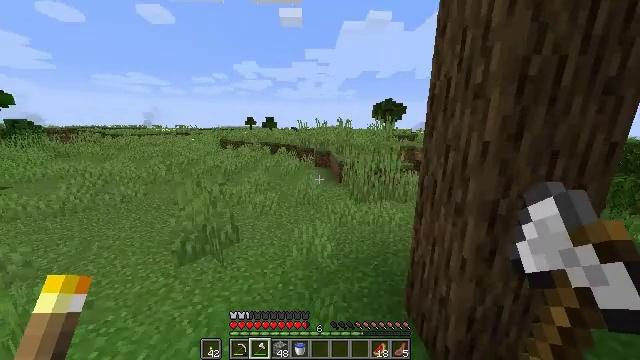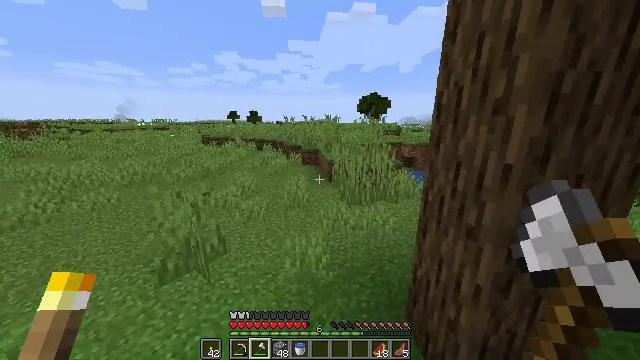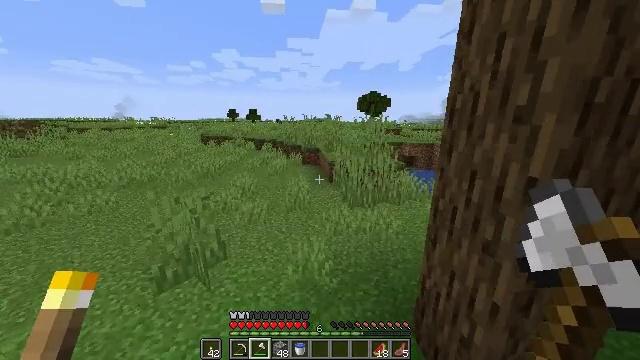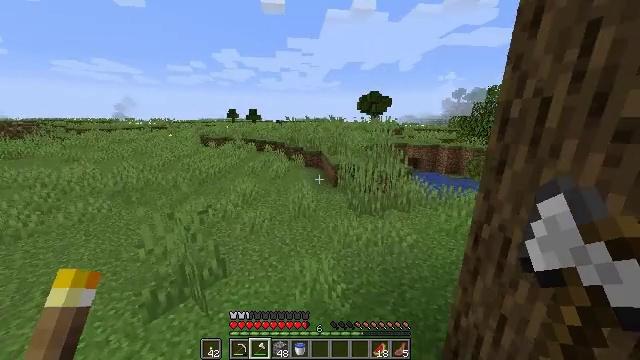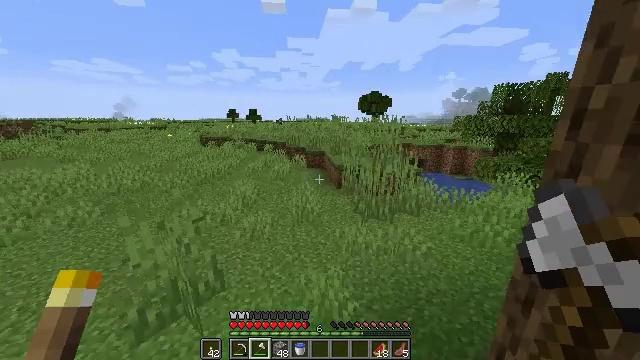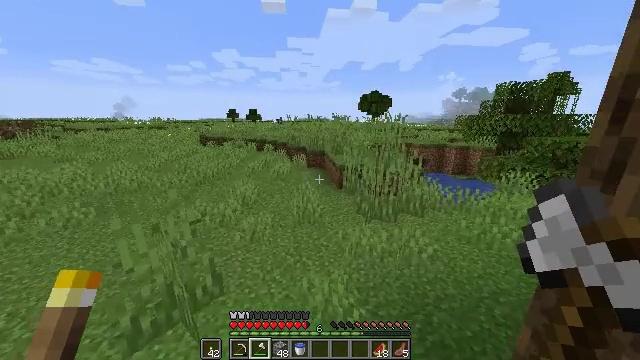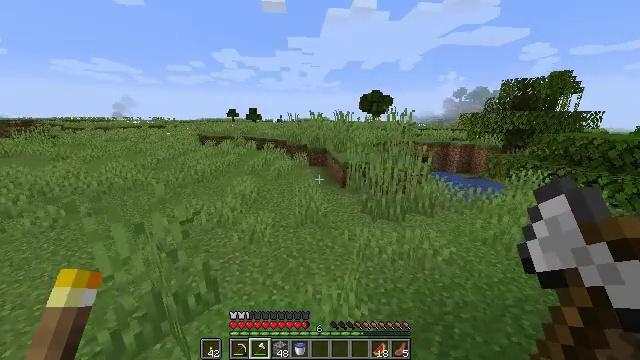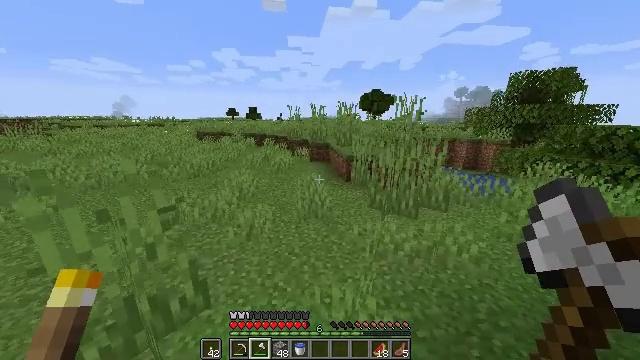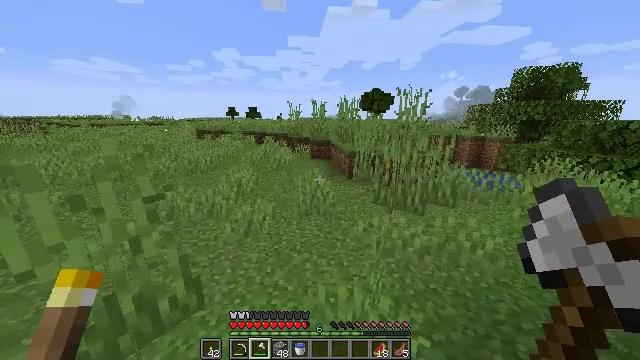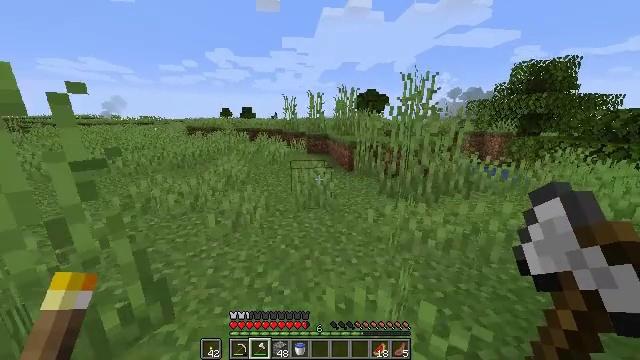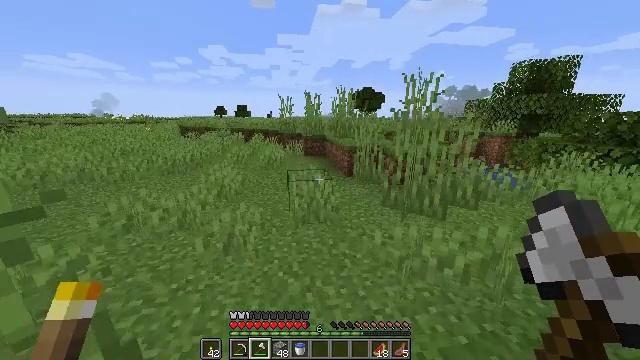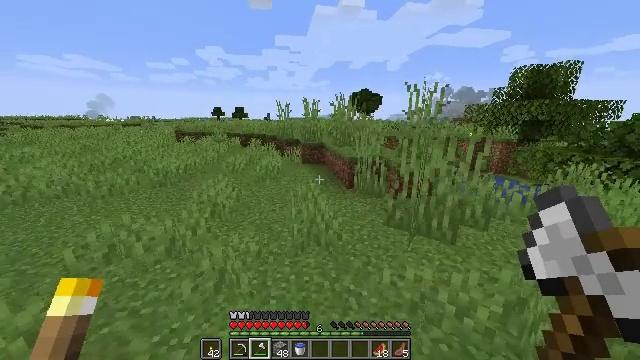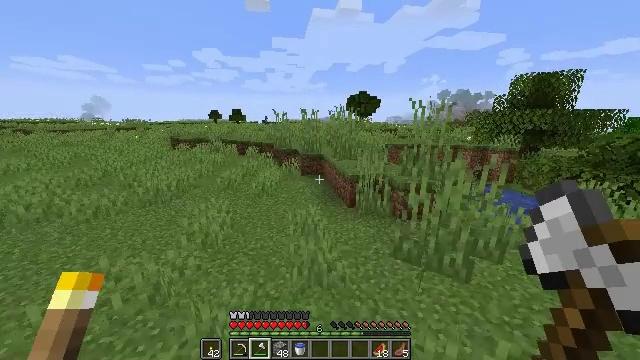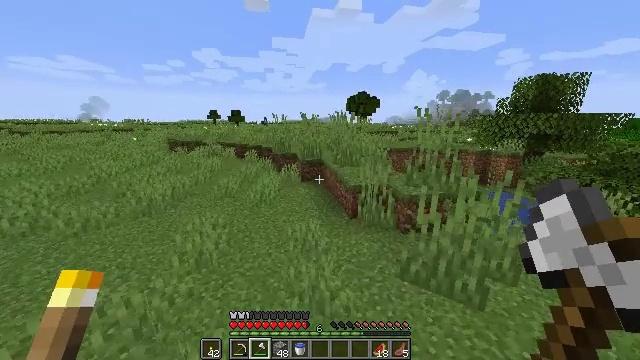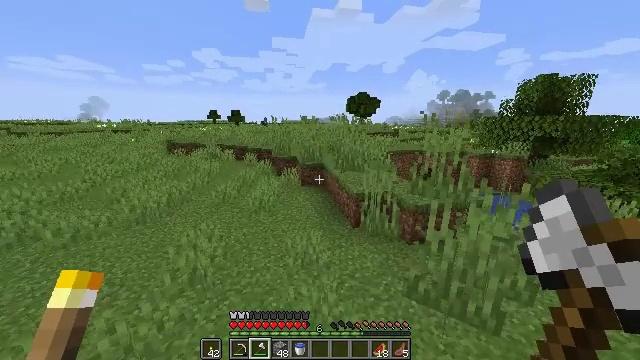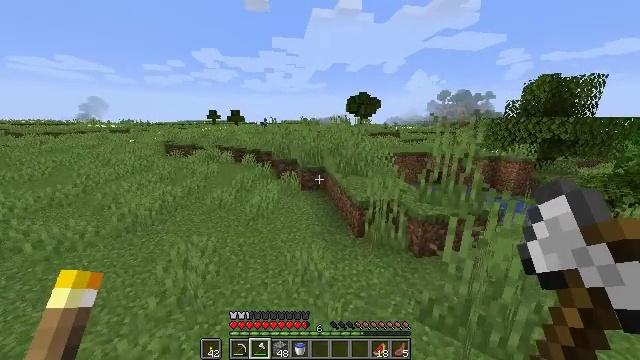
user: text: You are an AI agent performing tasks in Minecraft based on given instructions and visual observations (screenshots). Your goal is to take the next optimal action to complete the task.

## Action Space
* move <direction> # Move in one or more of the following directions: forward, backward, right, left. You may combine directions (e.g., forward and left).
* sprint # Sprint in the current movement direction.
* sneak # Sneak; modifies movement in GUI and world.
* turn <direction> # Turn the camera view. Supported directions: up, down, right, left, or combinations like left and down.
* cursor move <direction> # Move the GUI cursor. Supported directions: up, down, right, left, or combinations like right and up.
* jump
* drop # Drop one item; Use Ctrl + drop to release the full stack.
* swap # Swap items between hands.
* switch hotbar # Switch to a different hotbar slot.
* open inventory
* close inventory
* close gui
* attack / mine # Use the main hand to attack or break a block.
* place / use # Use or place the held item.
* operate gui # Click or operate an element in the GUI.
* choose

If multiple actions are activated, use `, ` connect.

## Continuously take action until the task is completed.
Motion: motion action
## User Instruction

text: Kill mobs.
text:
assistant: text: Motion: move forward, sprint, turn right and down, jump
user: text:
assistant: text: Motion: move forward, sprint, jump
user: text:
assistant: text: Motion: move forward, sprint, jump
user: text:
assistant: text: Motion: move forward, sprint, jump
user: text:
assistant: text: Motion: move forward, sprint, jump
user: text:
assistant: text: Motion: move forward, sprint, jump
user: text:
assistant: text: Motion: move forward, sprint, jump
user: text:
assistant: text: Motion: move forward, sprint, jump
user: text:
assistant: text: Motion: move forward, sprint, turn right, jump
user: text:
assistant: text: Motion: move forward, sprint, turn right, jump
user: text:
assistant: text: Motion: move forward, sprint, jump
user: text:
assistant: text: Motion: move forward, sprint, jump
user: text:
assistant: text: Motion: move forward, sprint, jump
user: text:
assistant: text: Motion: move forward, sprint, jump
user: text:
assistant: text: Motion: move forward, sprint, jump
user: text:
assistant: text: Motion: move forward, sprint, jump
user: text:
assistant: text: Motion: move forward, sprint, jump
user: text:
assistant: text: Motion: move forward, sprint, jump
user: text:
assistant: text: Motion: move forward, sprint, jump
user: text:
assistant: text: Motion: move forward, sprint, jump
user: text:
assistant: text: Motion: move forward, sprint, jump
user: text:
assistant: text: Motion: move forward, sprint, jump
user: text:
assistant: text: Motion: move forward, sprint, jump
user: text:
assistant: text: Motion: move forward, sprint, jump
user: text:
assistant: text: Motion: move forward, sprint, jump
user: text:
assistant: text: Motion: move forward, sprint, jump
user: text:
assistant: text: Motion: move forward, sprint, jump
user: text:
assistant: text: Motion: move forward, sprint, jump
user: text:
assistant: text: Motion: move forward, sprint
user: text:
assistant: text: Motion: move forward, sprint